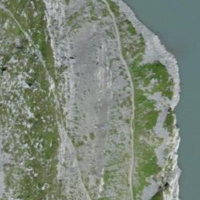
EUNIS habitat code: 48
Species observed at this site:
Dryas octopetala
Geum montanum